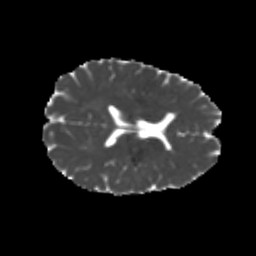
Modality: MD
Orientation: axial
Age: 24
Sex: male
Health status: healthy
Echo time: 0.074 s